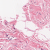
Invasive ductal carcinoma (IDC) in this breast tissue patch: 0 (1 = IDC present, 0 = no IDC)